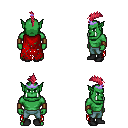
a pixel art fantasy rpg character, male body template, orc, green skin, red tattered cape, teal pants, ruby red mohawk hairstyle, purple tiara, leather bracers, black shoes, four views (front, back, left, right), 2x2 character sprite sheet, small pixel art, hard edges, no anti-aliasing